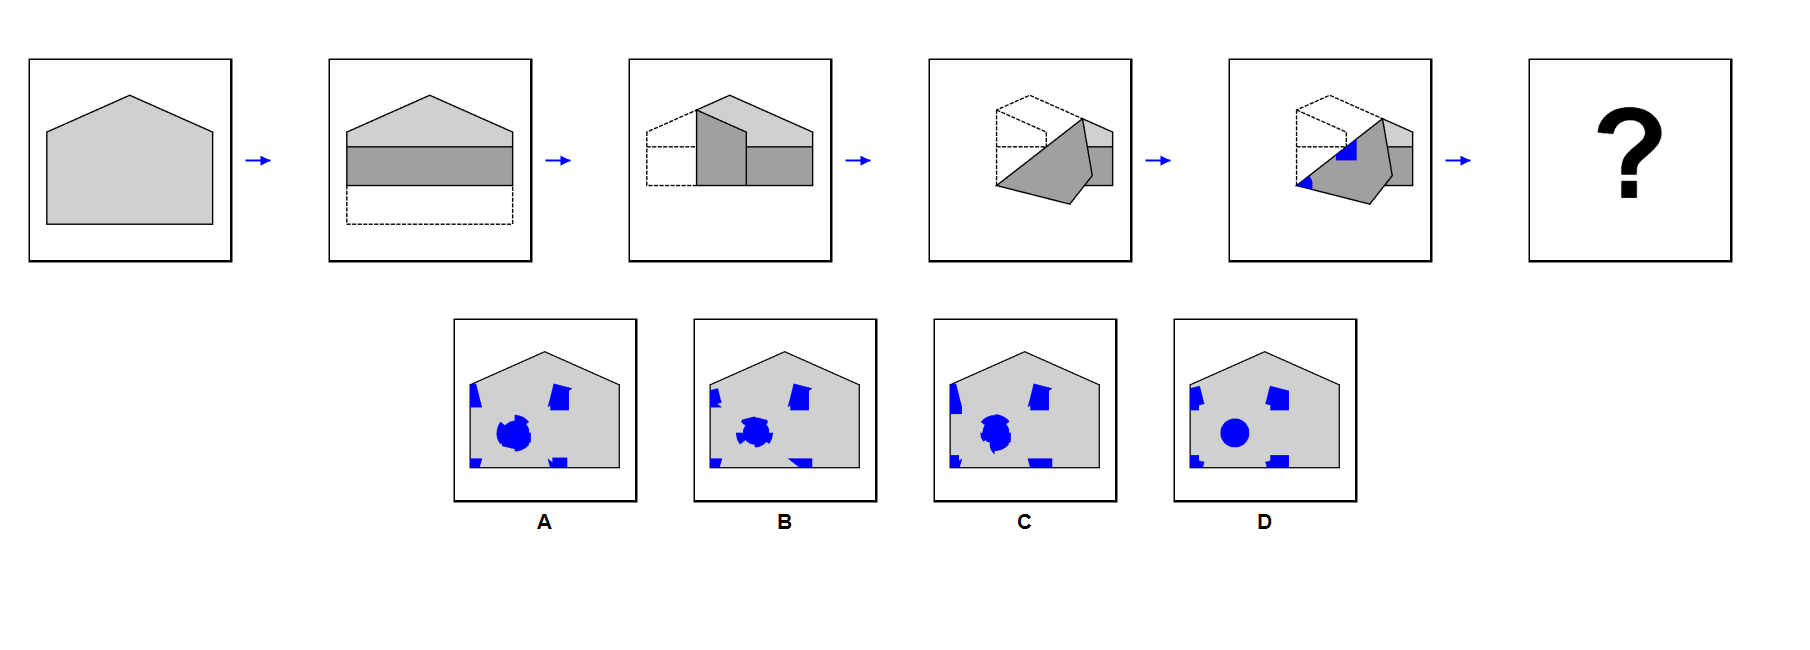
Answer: D